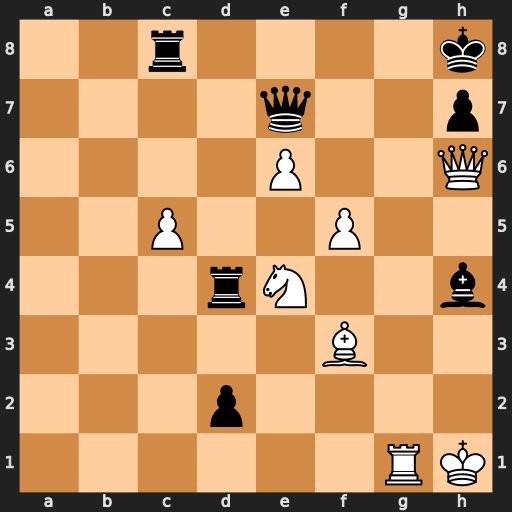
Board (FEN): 2r4k/4q2p/4P2Q/2P2P2/3rN2b/5B2/3p4/6RK
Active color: w
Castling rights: -
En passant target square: -
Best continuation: Nd6 d1=Q Bxd1 Rxd6 cxd6